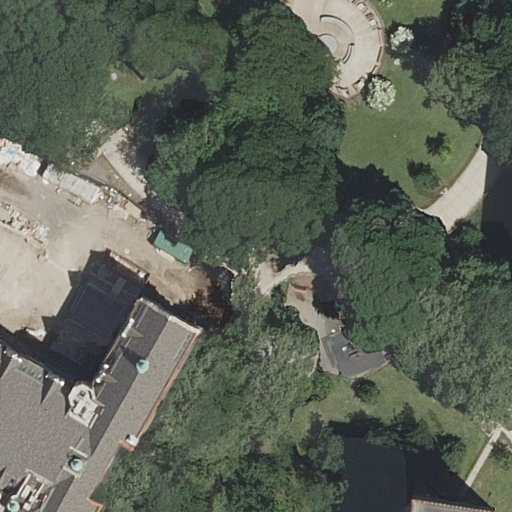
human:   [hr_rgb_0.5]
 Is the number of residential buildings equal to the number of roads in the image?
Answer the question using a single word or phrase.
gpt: no

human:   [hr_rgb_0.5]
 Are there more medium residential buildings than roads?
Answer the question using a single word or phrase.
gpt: no

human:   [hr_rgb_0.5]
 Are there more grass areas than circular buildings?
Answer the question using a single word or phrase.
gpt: yes

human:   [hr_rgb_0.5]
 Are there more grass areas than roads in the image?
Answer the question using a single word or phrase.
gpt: no

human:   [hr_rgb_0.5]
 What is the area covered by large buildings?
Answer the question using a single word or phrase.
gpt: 0m2

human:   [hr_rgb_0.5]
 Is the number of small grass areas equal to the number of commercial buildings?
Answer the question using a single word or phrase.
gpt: yes

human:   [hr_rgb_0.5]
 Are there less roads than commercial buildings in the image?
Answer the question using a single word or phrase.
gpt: no

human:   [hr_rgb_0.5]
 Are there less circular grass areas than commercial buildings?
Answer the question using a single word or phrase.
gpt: no

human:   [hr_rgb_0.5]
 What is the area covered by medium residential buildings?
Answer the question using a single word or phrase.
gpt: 296m2

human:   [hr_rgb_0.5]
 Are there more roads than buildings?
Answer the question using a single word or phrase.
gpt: yes

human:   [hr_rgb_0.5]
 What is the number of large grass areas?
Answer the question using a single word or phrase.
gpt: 1

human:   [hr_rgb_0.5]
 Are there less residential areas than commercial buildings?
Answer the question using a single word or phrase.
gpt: no

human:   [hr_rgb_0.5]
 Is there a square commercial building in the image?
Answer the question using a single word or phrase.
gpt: no

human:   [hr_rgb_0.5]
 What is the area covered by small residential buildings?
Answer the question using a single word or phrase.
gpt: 16m2

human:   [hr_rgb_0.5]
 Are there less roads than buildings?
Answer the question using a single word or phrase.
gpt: no

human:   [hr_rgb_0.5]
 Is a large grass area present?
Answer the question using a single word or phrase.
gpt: yes

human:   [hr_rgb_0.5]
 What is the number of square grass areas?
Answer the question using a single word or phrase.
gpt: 0

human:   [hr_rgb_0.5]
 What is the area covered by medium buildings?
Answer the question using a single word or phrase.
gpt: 296m2

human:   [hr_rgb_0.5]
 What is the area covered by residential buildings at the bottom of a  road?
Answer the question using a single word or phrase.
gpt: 313m2

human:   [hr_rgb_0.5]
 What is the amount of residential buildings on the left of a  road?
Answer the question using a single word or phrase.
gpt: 2

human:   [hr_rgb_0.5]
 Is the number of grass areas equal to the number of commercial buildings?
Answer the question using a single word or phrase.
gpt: no

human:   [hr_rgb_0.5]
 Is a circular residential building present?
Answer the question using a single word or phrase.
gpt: no

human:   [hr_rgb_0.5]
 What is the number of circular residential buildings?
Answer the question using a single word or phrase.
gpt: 0

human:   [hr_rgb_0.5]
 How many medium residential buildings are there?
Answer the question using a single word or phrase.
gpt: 1

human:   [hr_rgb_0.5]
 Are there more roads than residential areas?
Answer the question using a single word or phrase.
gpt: yes

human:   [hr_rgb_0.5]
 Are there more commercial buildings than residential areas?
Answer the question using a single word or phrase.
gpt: no

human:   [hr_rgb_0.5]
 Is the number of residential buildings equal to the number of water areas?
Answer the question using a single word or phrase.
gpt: no

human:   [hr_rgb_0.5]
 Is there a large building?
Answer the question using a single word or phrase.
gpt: no

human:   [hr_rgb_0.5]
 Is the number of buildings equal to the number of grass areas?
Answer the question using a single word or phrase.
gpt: no

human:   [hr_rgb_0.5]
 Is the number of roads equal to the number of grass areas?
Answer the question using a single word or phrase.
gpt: no

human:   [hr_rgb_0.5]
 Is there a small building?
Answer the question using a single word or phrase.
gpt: yes

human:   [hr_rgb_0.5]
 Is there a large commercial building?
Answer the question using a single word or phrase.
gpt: no

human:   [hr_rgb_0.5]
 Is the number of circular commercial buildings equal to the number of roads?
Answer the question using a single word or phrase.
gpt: no

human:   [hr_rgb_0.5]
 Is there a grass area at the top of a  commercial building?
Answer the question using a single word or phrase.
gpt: no

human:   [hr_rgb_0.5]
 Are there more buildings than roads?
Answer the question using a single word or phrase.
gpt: no

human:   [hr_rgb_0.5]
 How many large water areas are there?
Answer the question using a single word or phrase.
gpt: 0